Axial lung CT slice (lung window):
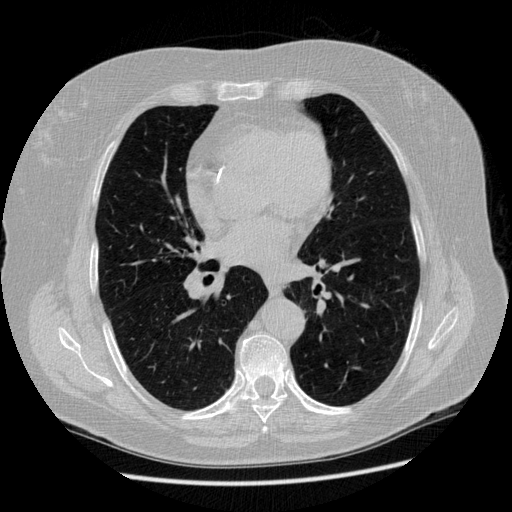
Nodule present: no